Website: walmart
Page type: cart
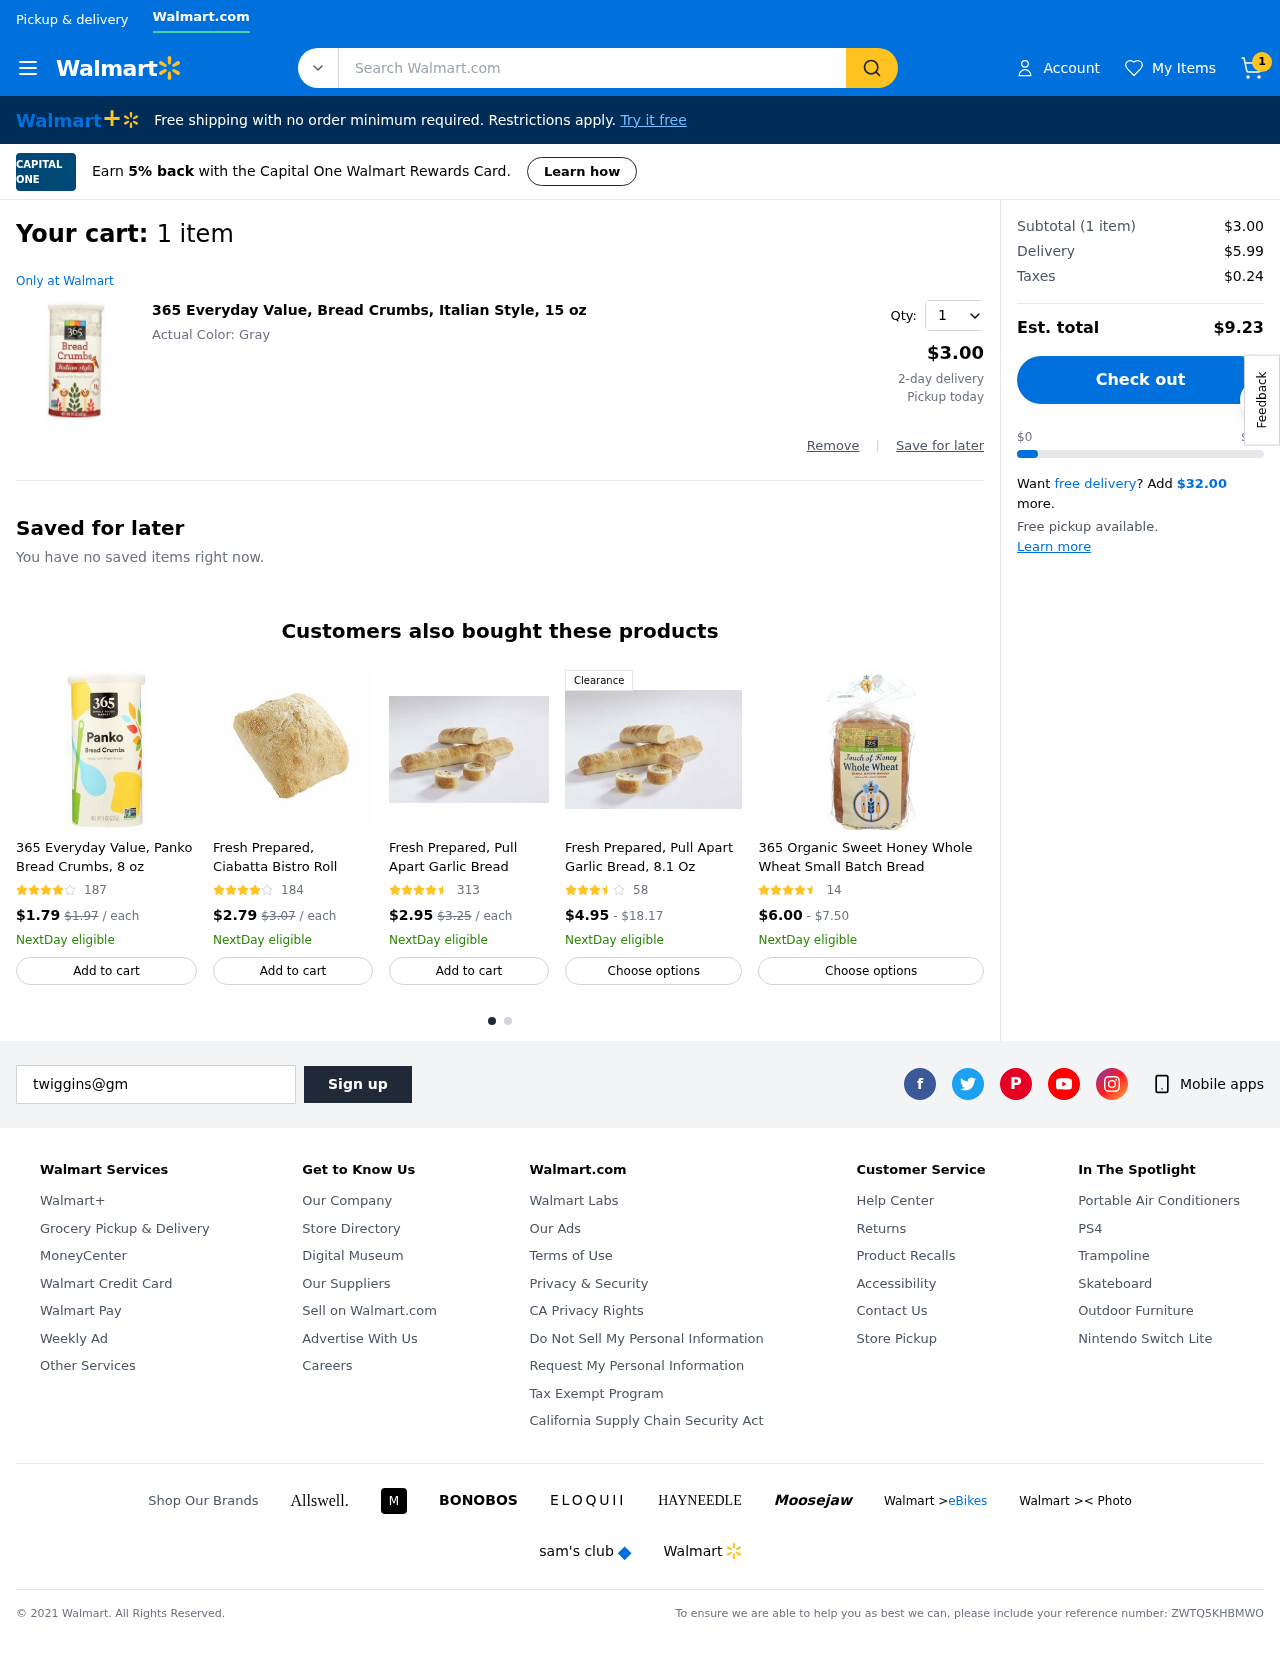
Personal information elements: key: PII_EMAIL
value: twiggins@gmail.com
Product elements: key: PRODUCT1_NAME
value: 365 Everyday Value, Bread Crumbs, Italian Style, 15 oz
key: PRODUCT1_PRICE
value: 3
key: PRODUCT1_QUANTITY
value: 1
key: PRODUCT2_NAME
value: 365 Everyday Value, Panko Bread Crumbs, 8 oz
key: PRODUCT2_NUM_RATINGS
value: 187
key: PRODUCT2_PRICE
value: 1.79
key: PRODUCT3_NAME
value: Fresh Prepared, Ciabatta Bistro Roll
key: PRODUCT3_NUM_RATINGS
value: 184
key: PRODUCT3_PRICE
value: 2.79
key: PRODUCT4_NAME
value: Fresh Prepared, Pull Apart Garlic Bread
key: PRODUCT4_NUM_RATINGS
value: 313
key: PRODUCT4_PRICE
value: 2.95
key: PRODUCT5_NAME
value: Fresh Prepared, Pull Apart Garlic Bread, 8.1 Oz
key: PRODUCT5_NUM_RATINGS
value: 58
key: PRODUCT5_PRICE
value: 4.95
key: PRODUCT6_NAME
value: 365 Organic Sweet Honey Whole Wheat Small Batch Bread
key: PRODUCT6_NUM_RATINGS
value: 14
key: PRODUCT6_PRICE
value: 6
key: PRODUCT2_ORIGINAL_PRICE
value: $1.97
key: PRODUCT3_ORIGINAL_PRICE
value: $3.07
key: PRODUCT4_ORIGINAL_PRICE
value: $3.25
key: PRODUCT5_PRICE_MAX
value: $18.17
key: PRODUCT6_PRICE_MAX
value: $7.50
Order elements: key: ORDER_NUM_ITEMS
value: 1
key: ORDER_NUM_ITEMS
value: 1 item
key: ORDER_SUBTOTAL
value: $3.00
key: ORDER_SHIPPING_COST
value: $5.99
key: ORDER_TAX
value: $0.24
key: ORDER_TOTAL
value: $9.23
Search elements: key: HEADER_SEARCH
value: Search Walmart.com